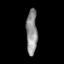
Tissue: prostate
Cell type: NK cells
Senescence score: 0.8935
Nuclear area (px): 489
Mean DAPI intensity: 141.826